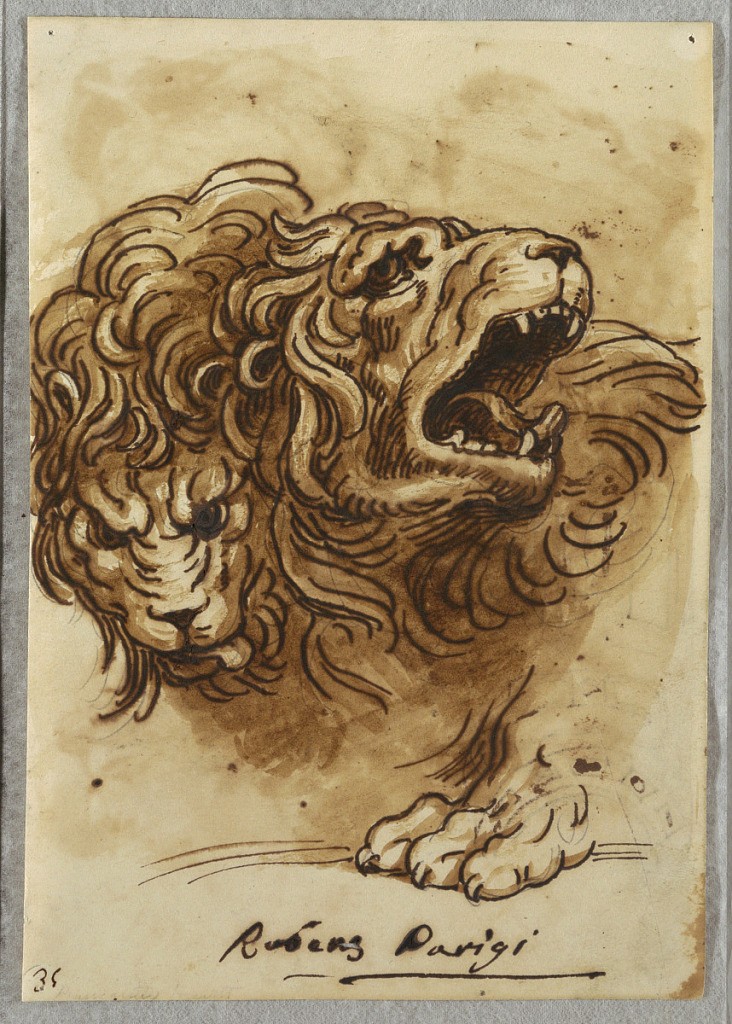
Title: Two Lion's Heads
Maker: Felice Giani, Italian, 1758–1823
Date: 1813–18
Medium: Pen and brown ink, brush and brown wash, over traces of black chalk on white laid paper
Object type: Sketchbook folio
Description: Verso: pen and brown ink, a decorated barrel vault and a knight in medieval costume ???